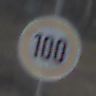
Verkehrszeichen: Geschwindigkeit100
Umgebung: Outdoor, Suburban
Tageszeit: SunriseSunset
Wetter: PartlyCloudy
Licht: Natural
Jahreszeit: Winter
Kontrast: MediumContrast